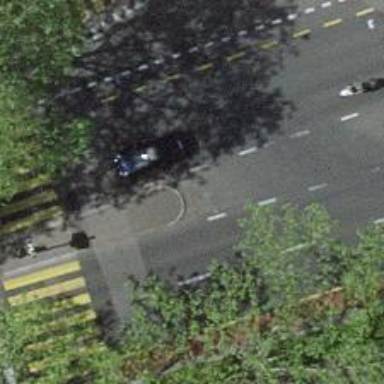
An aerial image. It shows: Asphalt secondary road with designated cycle lane. Trolley wires are present along the road.